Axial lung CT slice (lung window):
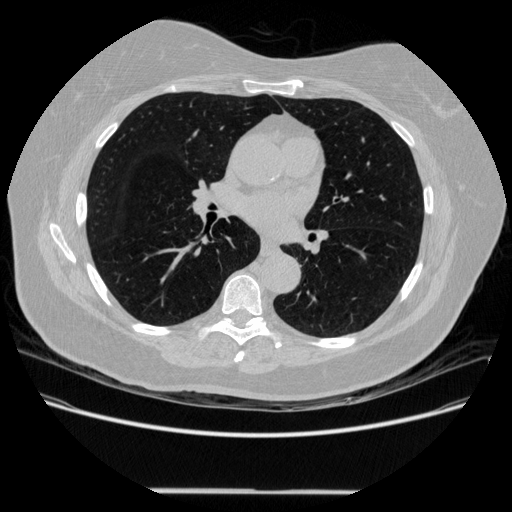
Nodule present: no